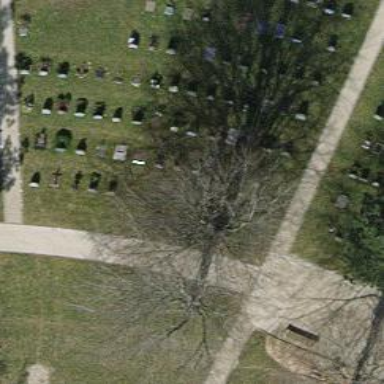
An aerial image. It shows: Deciduous broadleaved tree in cemetery.